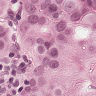
Metastatic tissue present: yes